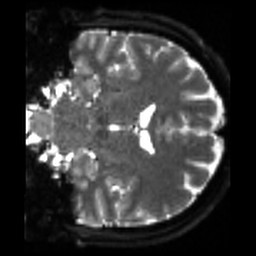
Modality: sbref
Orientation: coronal
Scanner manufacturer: siemens
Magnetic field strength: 3 T
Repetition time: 4 s
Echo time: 0.0594 s